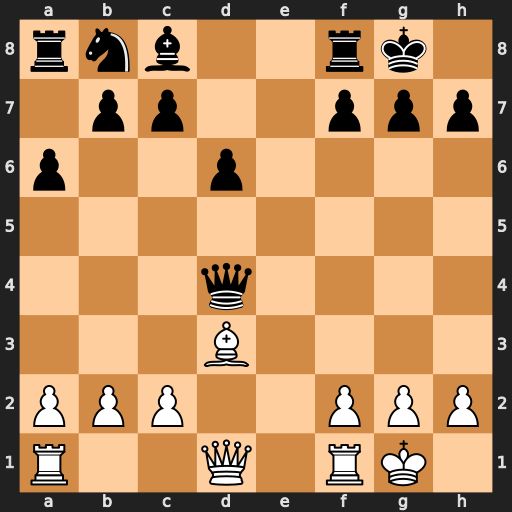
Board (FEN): rnb2rk1/1pp2ppp/p2p4/8/3q4/3B4/PPP2PPP/R2Q1RK1
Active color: w
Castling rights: -
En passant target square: -
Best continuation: Bxh7+ Kxh7 Qxd4